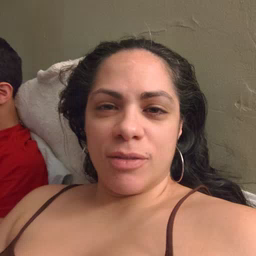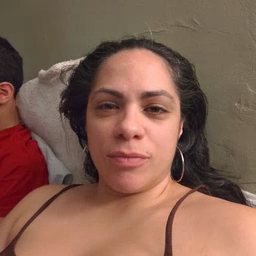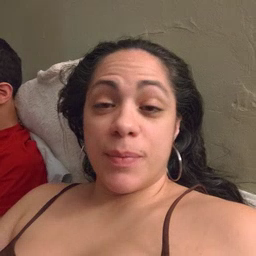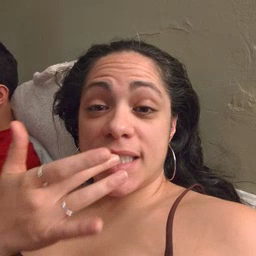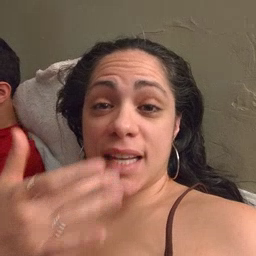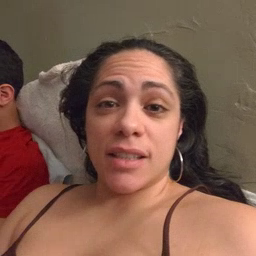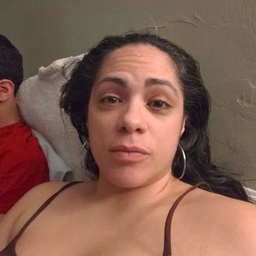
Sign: taste